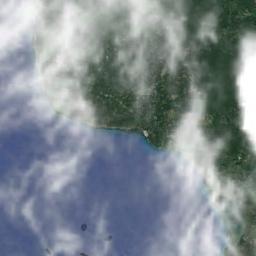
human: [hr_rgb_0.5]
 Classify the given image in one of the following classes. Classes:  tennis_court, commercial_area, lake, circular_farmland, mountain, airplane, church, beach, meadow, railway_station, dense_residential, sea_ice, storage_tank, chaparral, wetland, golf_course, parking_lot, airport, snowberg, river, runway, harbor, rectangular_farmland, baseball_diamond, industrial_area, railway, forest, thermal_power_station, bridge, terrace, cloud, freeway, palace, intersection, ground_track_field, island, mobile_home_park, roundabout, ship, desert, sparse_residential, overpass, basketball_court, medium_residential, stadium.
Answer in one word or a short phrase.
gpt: cloud